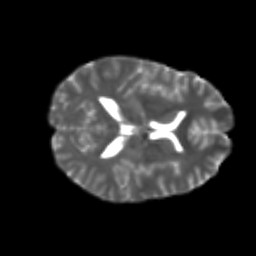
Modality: T2w
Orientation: axial
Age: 20
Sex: female
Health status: healthy
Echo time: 0.074 s